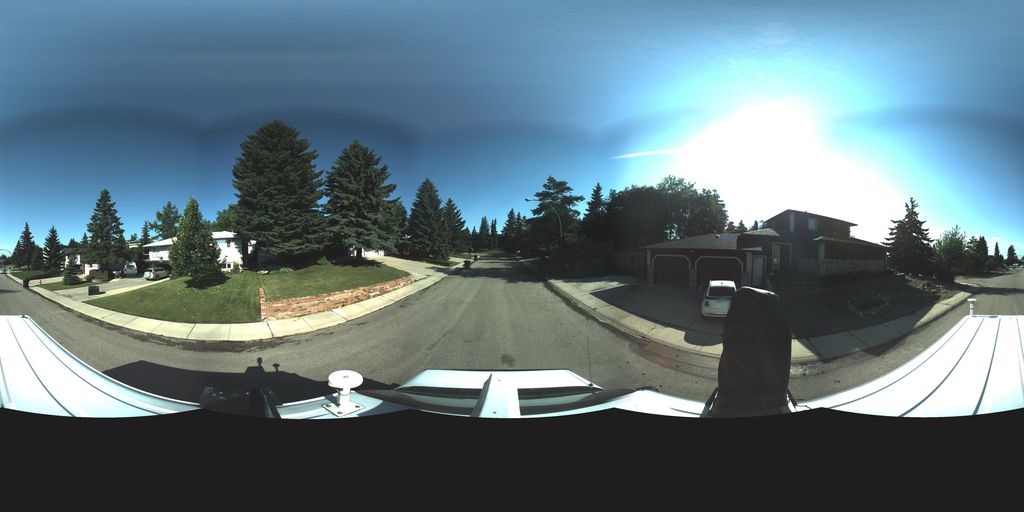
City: saskatoon